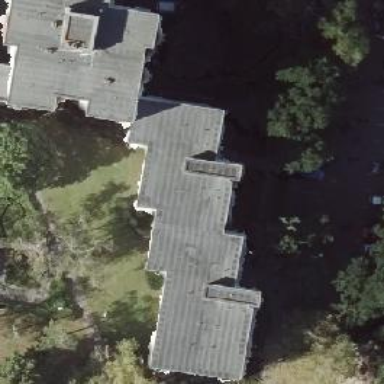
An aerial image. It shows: Flat-roofed apartment building.